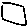
Label: square